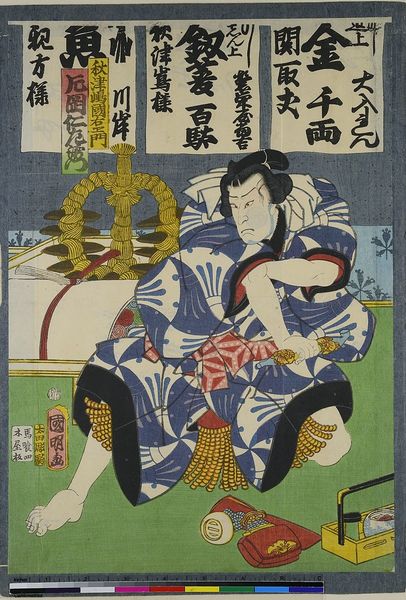
Titel: Schauspieler Kataoka Nizaemon VIII als Akitsushimakuni Uemon
Künstler: Utagawa Kuniaki
Standort: Hamburg
Institution: Museum für Kunst und Gewerbe Hamburg
Schlagwörter: blau, fuß, kopf, mann, gelb, grün, rot, figur, gold, mantel, theater, bein, holzschnitt, japan, schriftzeichen, asien, druckgraphik, druckgrafik, asiatisch, beutel, chinesisch, china, zeit, schauspieler, zorn, farbholzschnitt, quasten, schauspielerin, gegenstände, sauer, blai, kimono, chinese, chinesich, kabuki, edo, reproduktionen, grfäße, druckerzeugnisse, theateraufführung, ukiyo